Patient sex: F
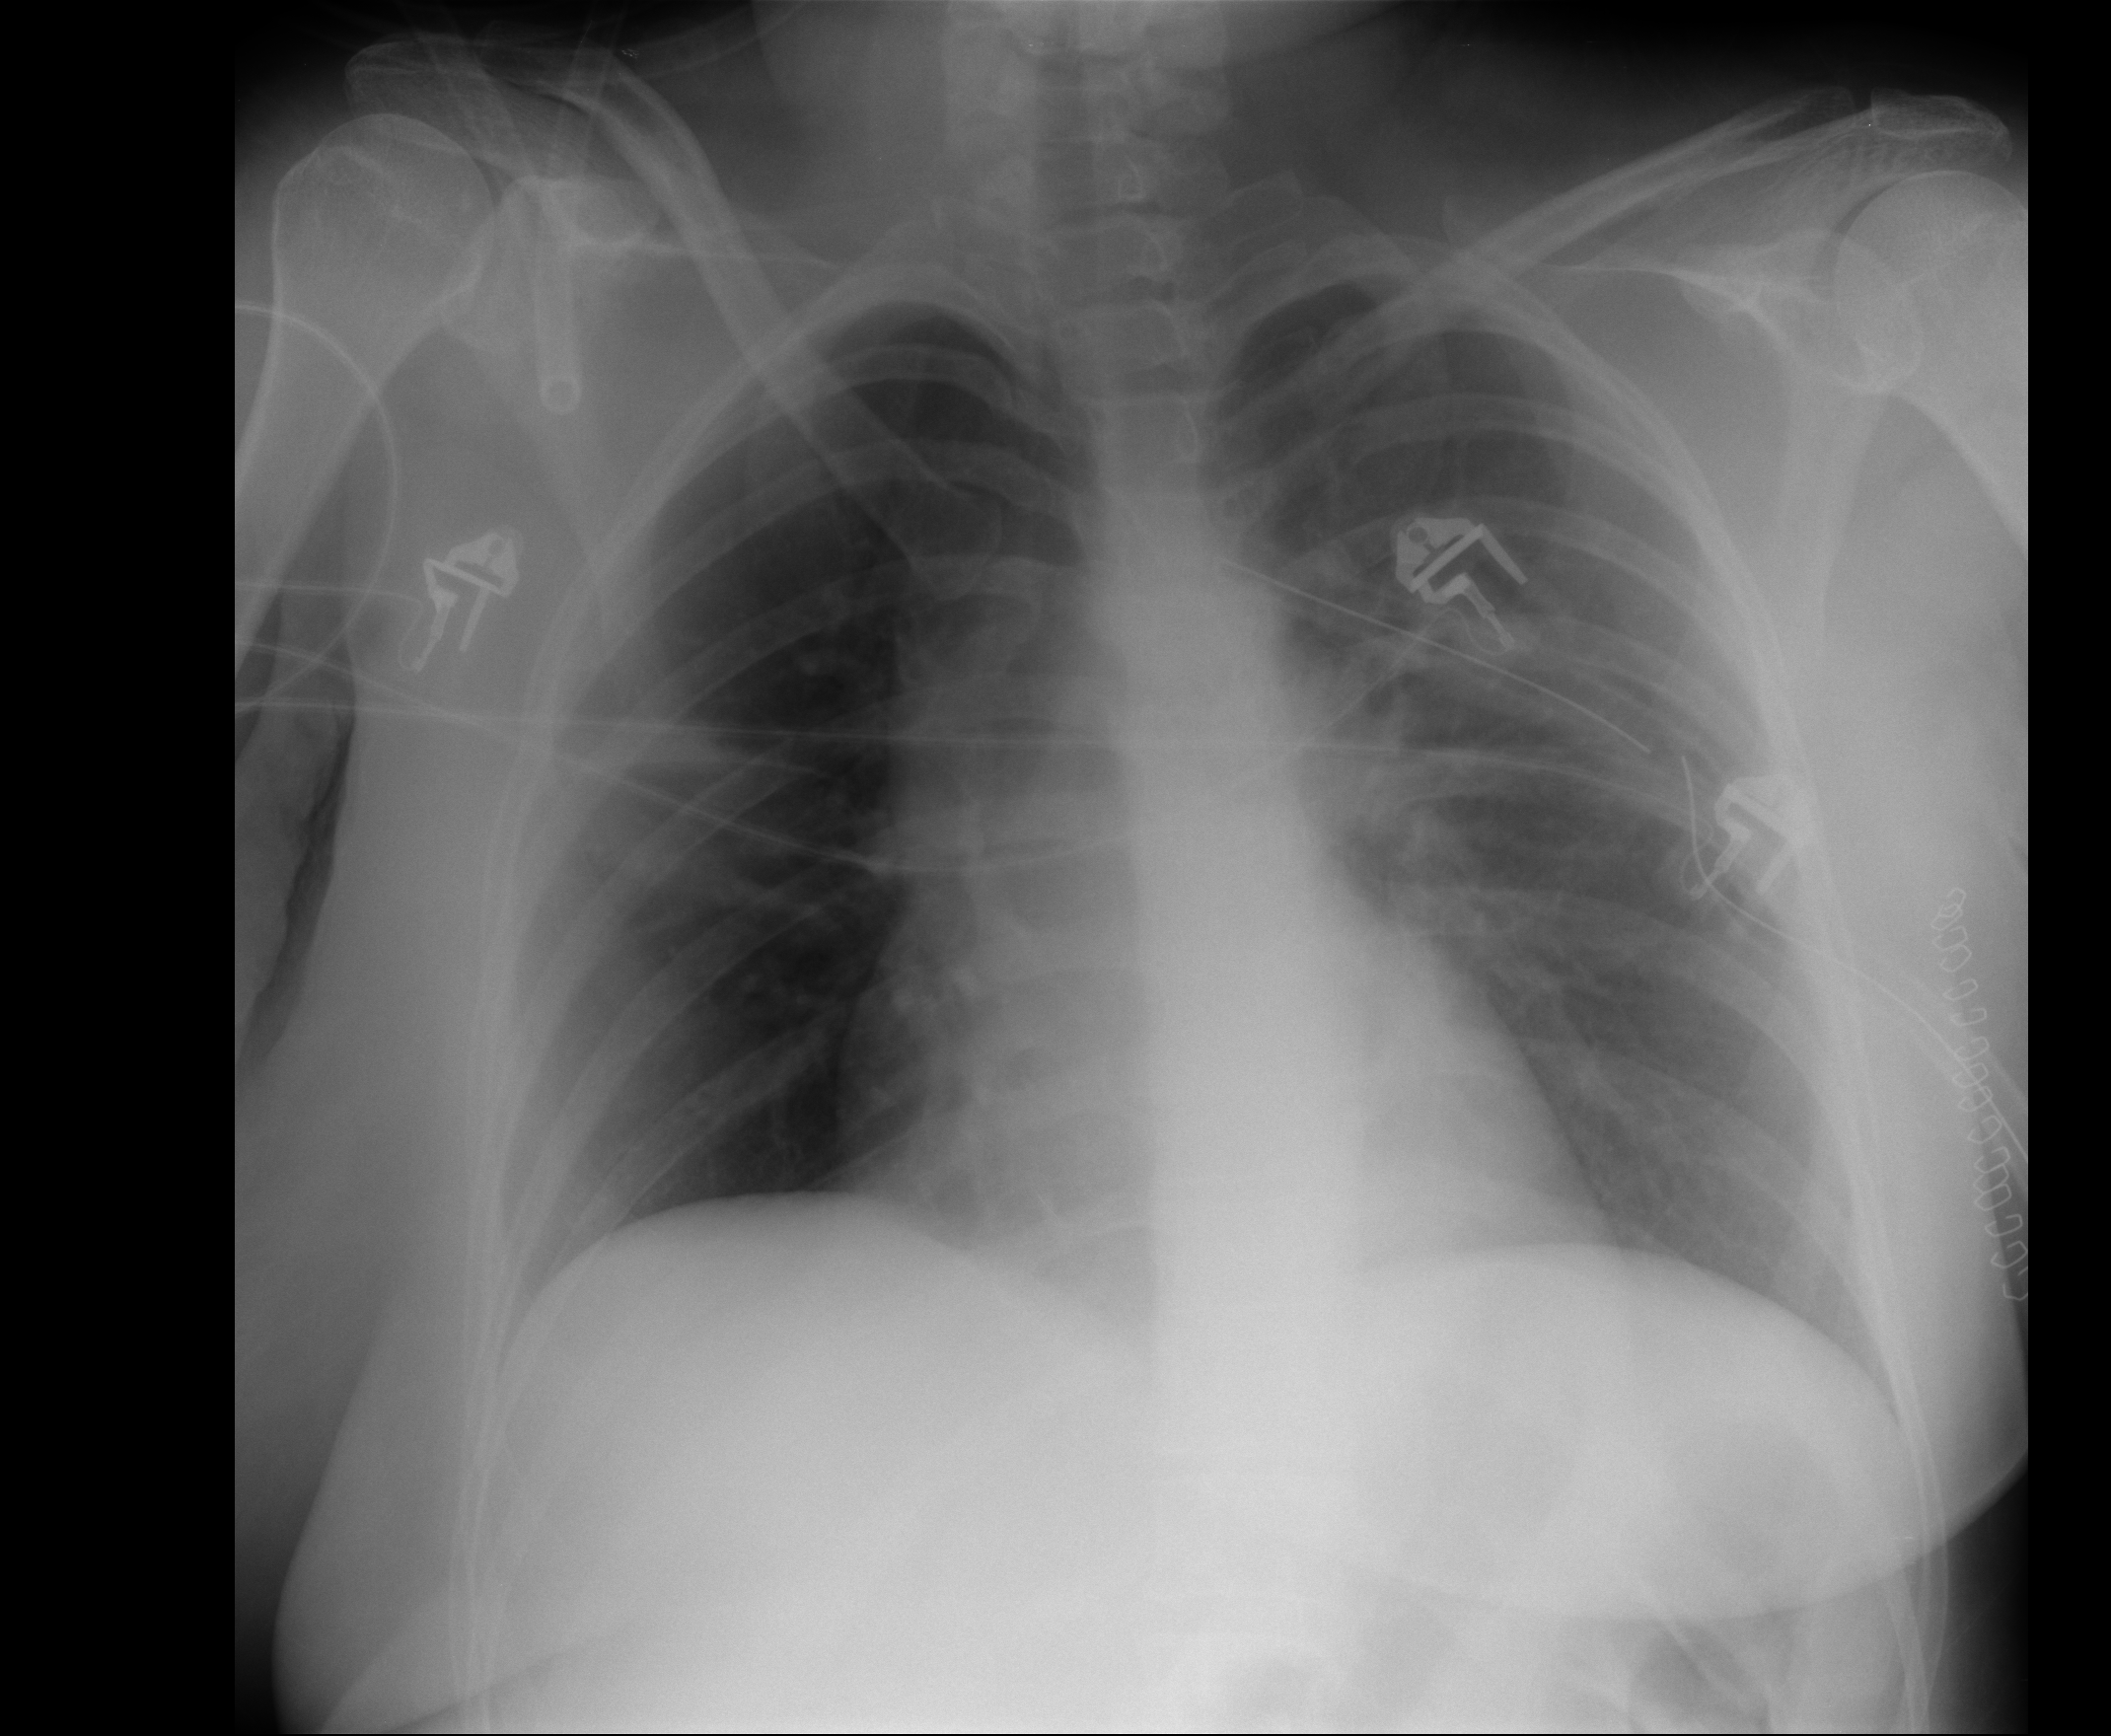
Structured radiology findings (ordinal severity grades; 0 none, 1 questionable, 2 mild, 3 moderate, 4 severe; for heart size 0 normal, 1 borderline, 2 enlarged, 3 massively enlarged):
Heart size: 0
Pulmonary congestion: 2
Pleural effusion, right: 0
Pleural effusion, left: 0
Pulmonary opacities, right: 0
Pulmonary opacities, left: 0
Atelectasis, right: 2
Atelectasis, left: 1